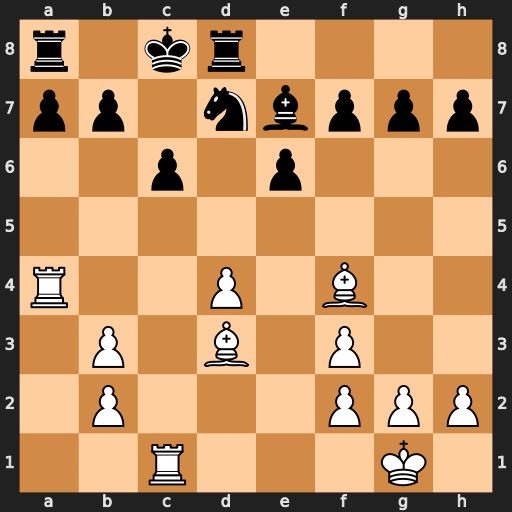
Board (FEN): r1kr4/pp1nbppp/2p1p3/8/R2P1B2/1P1B1P2/1P3PPP/2R3K1
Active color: w
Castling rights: -
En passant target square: -
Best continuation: Rxc6+ bxc6 Ba6#